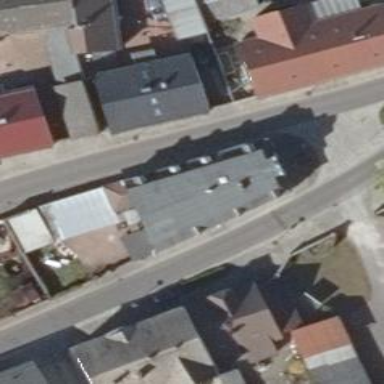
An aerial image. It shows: Residential building.